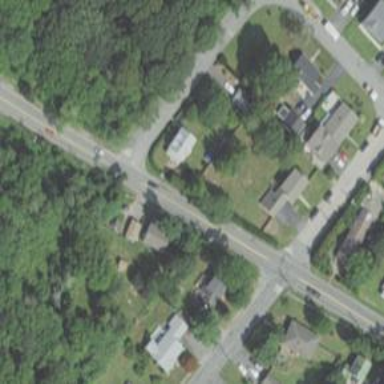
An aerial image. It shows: Road with stop sign.